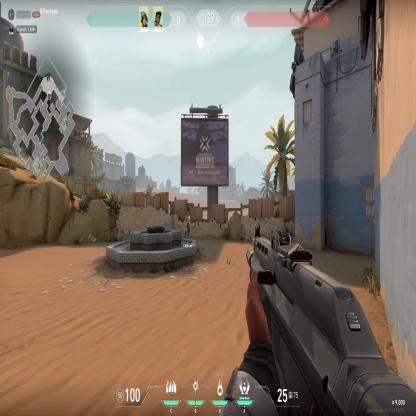
Label: teammate